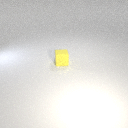
small yellow rubber cube